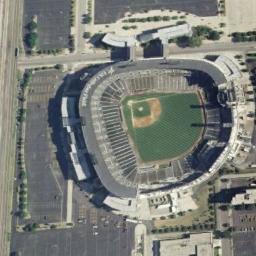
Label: stadium